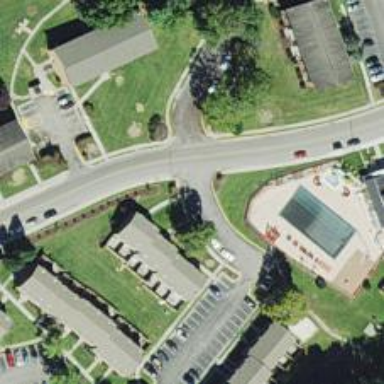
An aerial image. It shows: Roundabout on residential road.